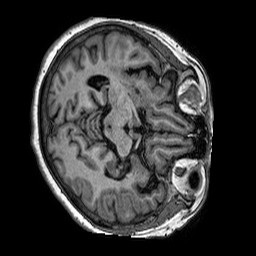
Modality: T1w
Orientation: axial
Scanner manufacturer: philips
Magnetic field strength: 1.5 T
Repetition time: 0.007277 s
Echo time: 0.003345 s